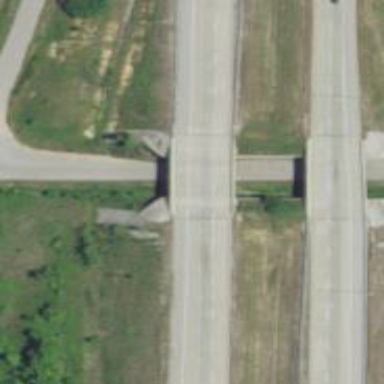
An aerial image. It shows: Motorway bridge.